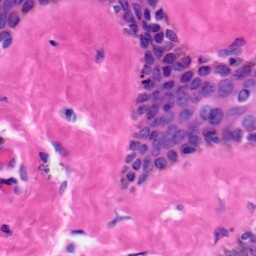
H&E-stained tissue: Skin